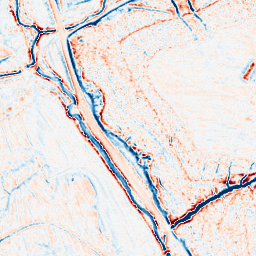
Category: multiscale
Decomposition family: dog_multiscale
Decomposition parameters: sigma_ratio: 1.4
n_scales: 4
base_sigma: 0.5
Upsampling method: bspline
Upsampling parameters: scale: 2
Upsampling scale: 2